Question: I'm trying to calculate training hours for a list of three departments but I'm not doing the query quite right. The column with the amount of hours is called tEmpCourseDetail.AuthRelTime (AuthorizedReleaseTime). But the below gives me four separate rows. What I want is it to calculate the values in all four rows.
'''
SELECT SUM(AuthRelTime) AS trainingHours
FROM tEmpCourseAssoc
JOIN tEmpCourseDetail ON tEmpCourseAssoc.ECAssocID = tEmpCourseDetail.ECAssocID
WHERE AccountNumber IN ('760413','760416','767601')
GROUP BY AuthRelTime
'''

What I want is it to return these added up. Which would be 15.
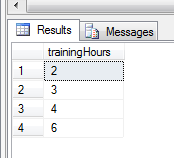
Answer: Is the group by needed at all? Try taking it out?
i.e.
'''
SELECT SUM(AuthRelTime) AS trainingHours
FROM tEmpCourseAssoc
INNER JOIN tEmpCourseDetail ON tEmpCourseDetail.ECAssocID = tEmpCourseAssoc.ECAssocID
WHERE AccountNumber IN ('760413','760416','767601')
'''